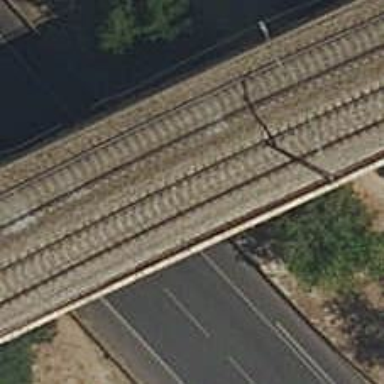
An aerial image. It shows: Railway bridge with electrified contact lines.